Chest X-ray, AP view. Patient: 80 years old, sex F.
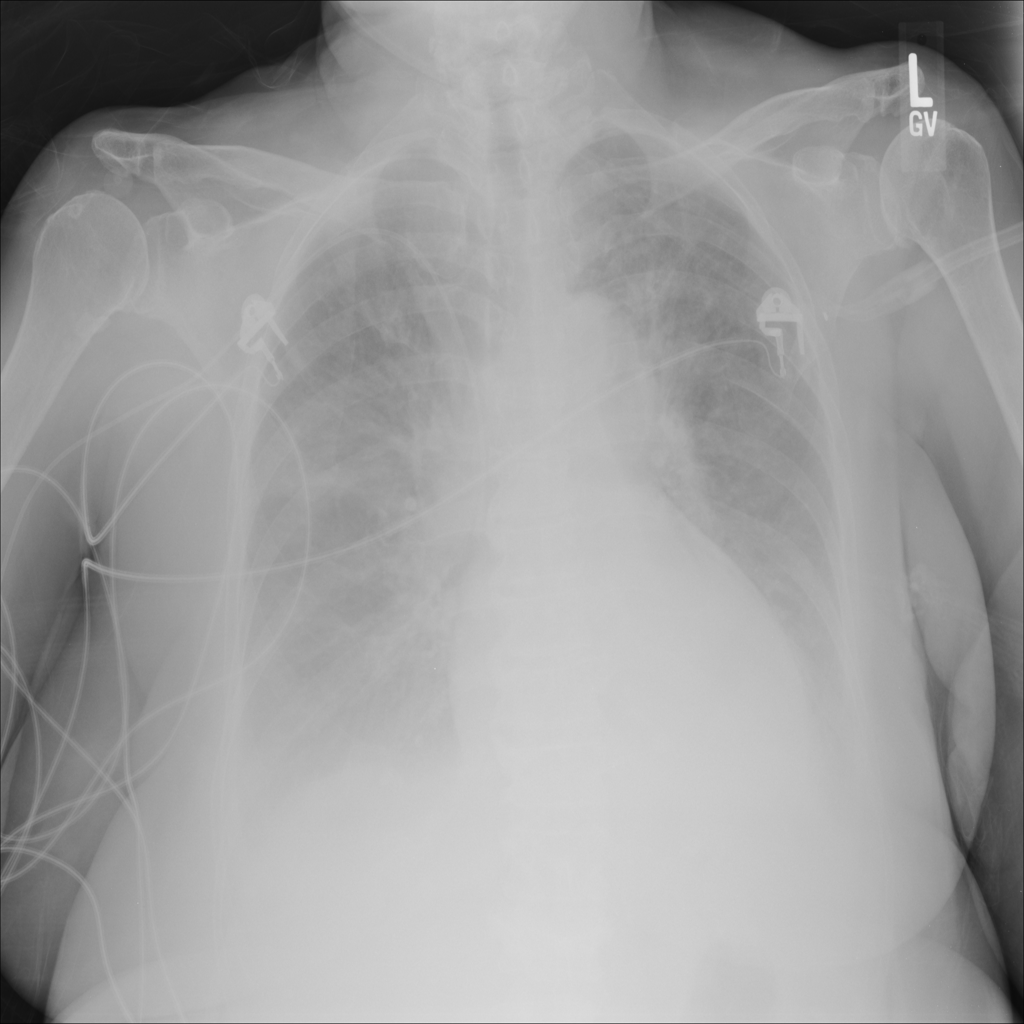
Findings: Edema